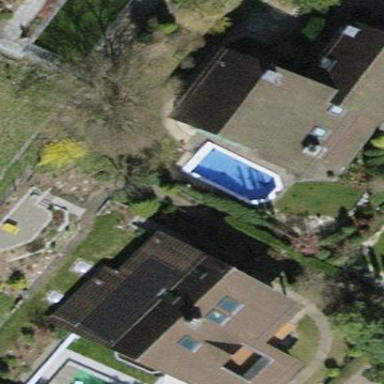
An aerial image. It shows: Building with tiled roof.